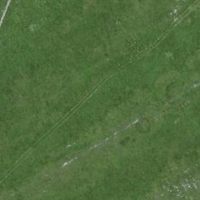
EUNIS habitat code: 23
Species observed at this site:
Campanula glomerata